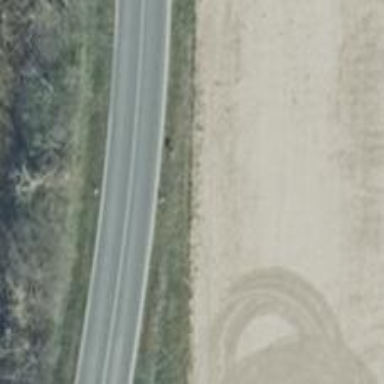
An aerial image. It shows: Secondary road with asphalt surface.